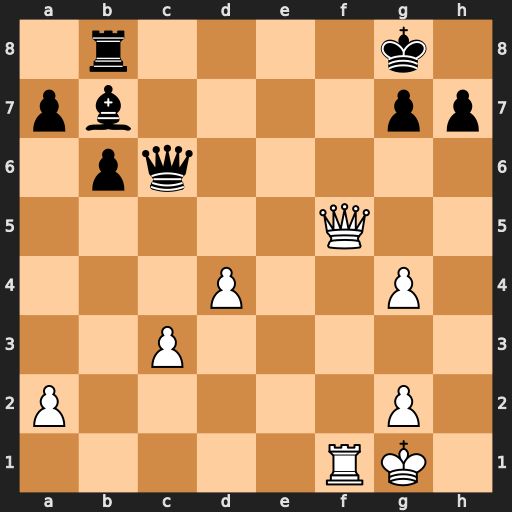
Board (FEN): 1r4k1/pb4pp/1pq5/5Q2/3P2P1/2P5/P5P1/5RK1
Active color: w
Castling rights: -
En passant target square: -
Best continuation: Qf7+ Kh8 Qf8+ Rxf8 Rxf8#